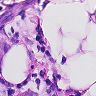
Metastatic tissue present: yes